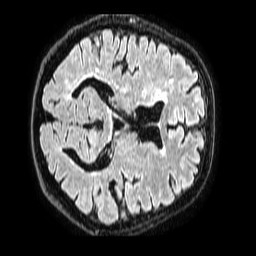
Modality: FLAIR
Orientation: axial
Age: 59
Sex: male
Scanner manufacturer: philips
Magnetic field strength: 1.5 T
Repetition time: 4.8 s
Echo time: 0.3 s